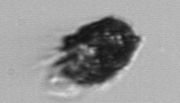
Label: Tintinnopsis